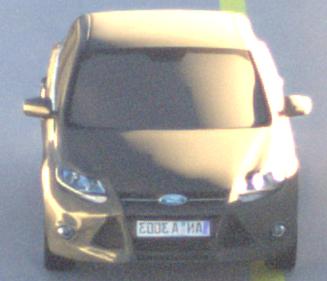
Make: Ford
Model: Focus 1.6 Ti-VCT
Detailed model: Focus (III)
Model produced from: 2011/09
Model produced until: 2014/09
Doors: 5
Color: gray
Road condition: dry road
Daytime: sunrise or sunset
Contrast: high contrast